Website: macys
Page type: billing-address
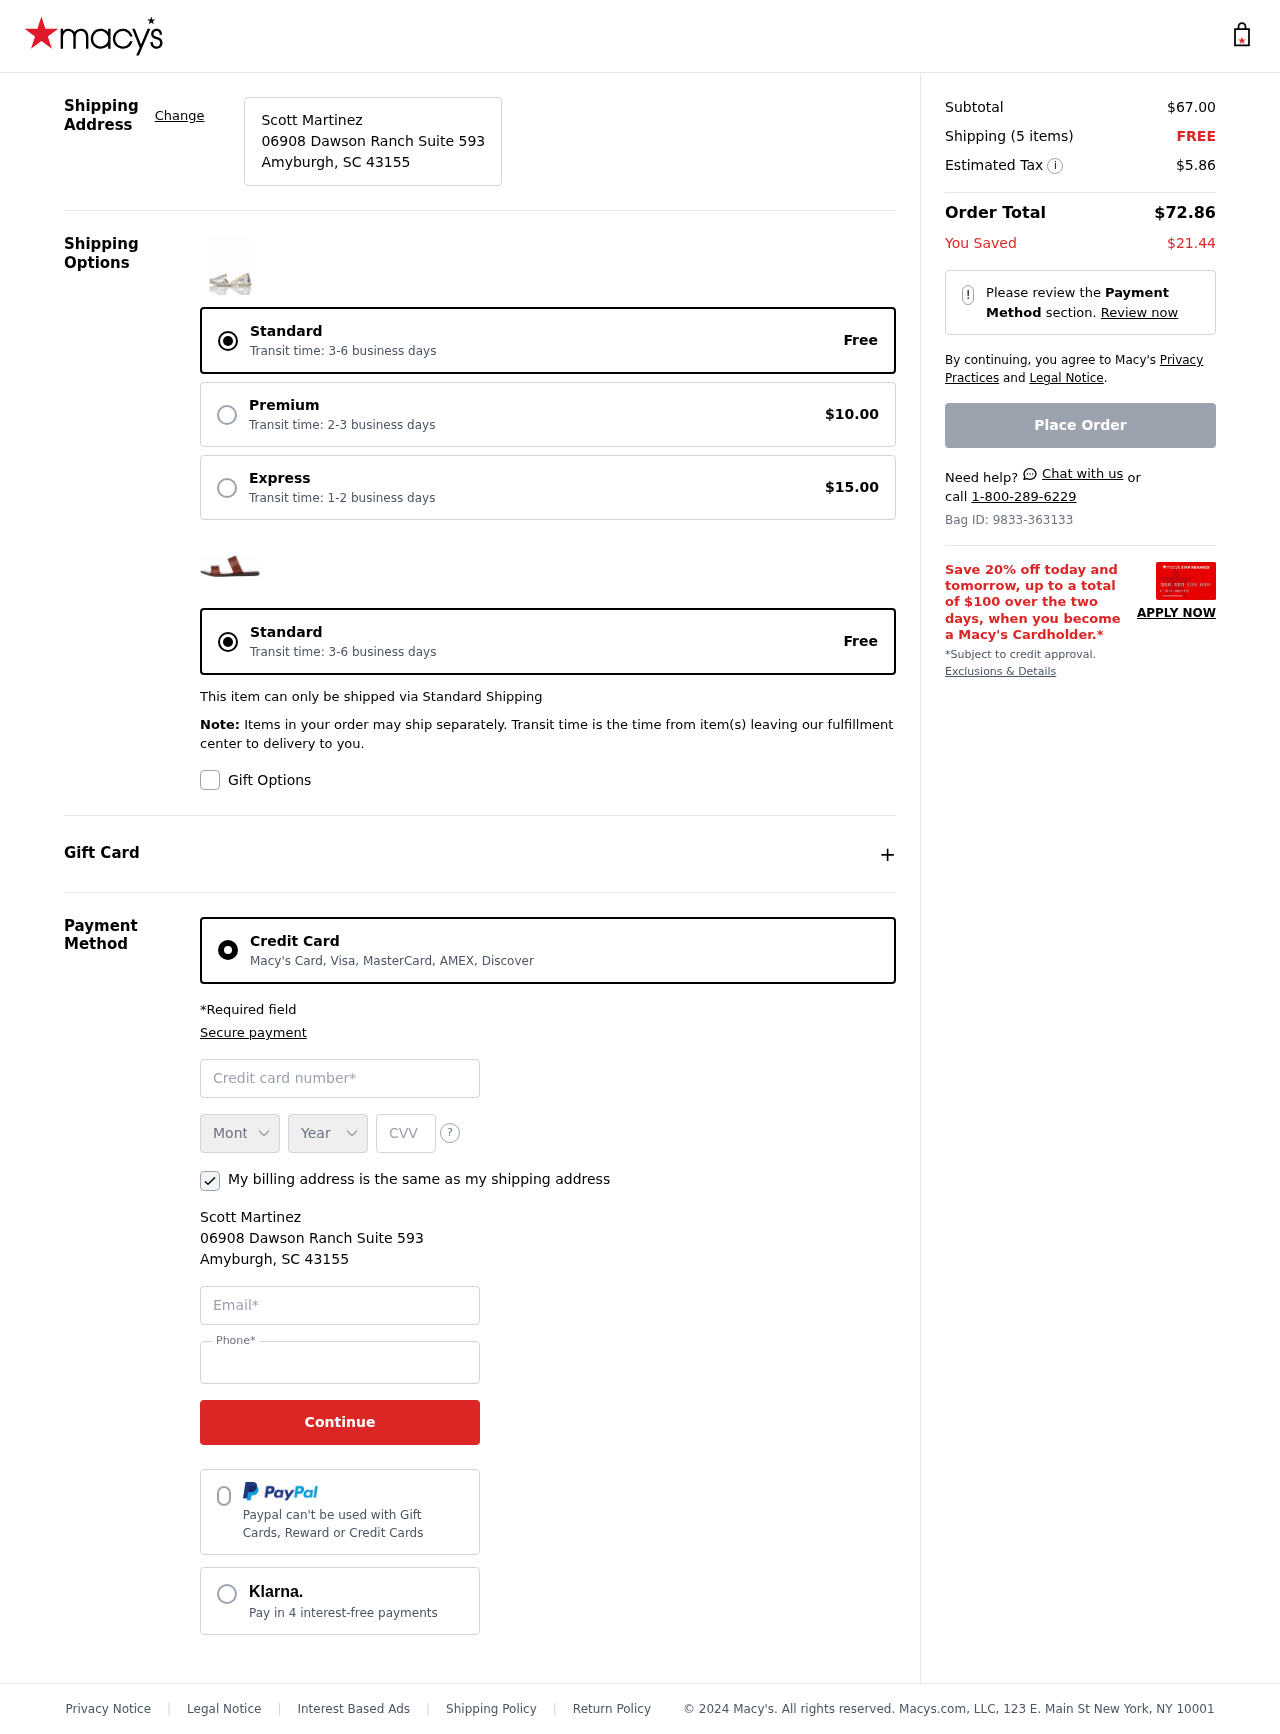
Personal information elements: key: PII_CARD_CVV
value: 093
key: PII_CARD_EXPIRY_MONTH
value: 12
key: PII_CARD_EXPIRY_YEAR
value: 27
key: PII_CARD_NUMBER
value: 4200 5606 1308 1713
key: PII_CITY_STATE_ZIP
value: Amyburgh, SC 43155
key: PII_EMAIL
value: scott.martinez@gmail.com
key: PII_FULLNAME
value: Scott Martinez
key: PII_PHONE
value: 4858826904
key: PII_STREET
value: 06908 Dawson Ranch Suite 593
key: PII_FULLNAME2
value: Scott Martinez
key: PII_CITY
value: Amyburgh
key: PII_STATE_ABBR
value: SC
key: PII_POSTCODE
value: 43155
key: PII_POSTCODE_FULL
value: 43155
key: PII_CITY_STATE
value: Amyburgh, SC
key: PII_POSTCODE_NUMERIC
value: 43155
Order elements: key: ORDER_SUBTOTAL
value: $67.00
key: ORDER_NUM_ITEMS
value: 5
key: ORDER_SHIPPING_COST
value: FREE
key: ORDER_TAX
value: $5.86
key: ORDER_TOTAL
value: $72.86
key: ORDER_SAVINGS
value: $21.44
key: ORDER_ID
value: Bag ID: 9833-363133